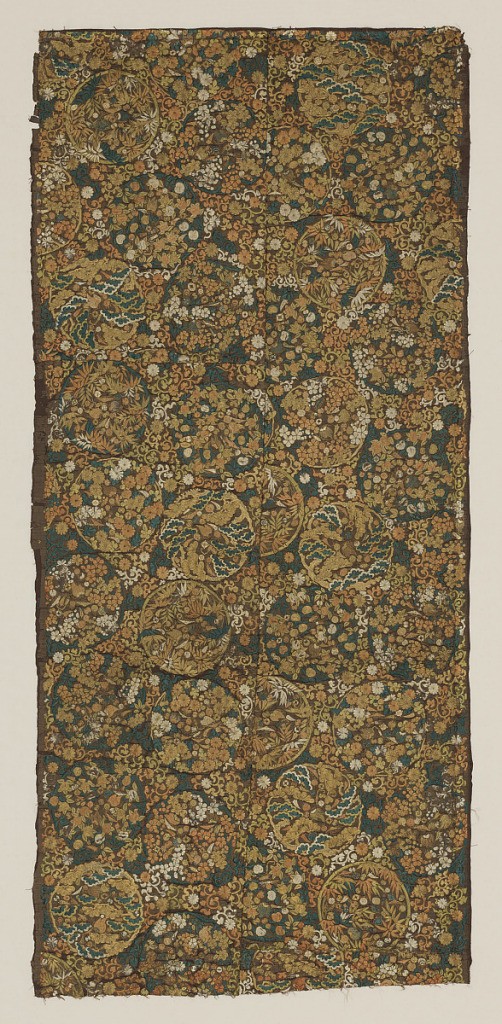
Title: Panel
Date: late 16th century
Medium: silk, metallic thread Technique: embroidered in satin and couching stitches
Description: Pieced length of dark brown cloth embroidered and couched in a design of close-set roundels enclosing Buddhist emblems. Emblems include branches with flowers, fruit, and pine branches. Surrounding spaces filled with floral arabesques. Rich, dense allover effect in shades of orange, white, blue-green, and yellow green.